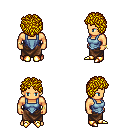
a pixel art fantasy rpg character, male body template, human, tanned skin, blue vest, robe skirt, blonde curly afro hairstyle, bracelets, gold boots, four views (front, back, left, right), 2x2 character sprite sheet, small pixel art, hard edges, no anti-aliasing